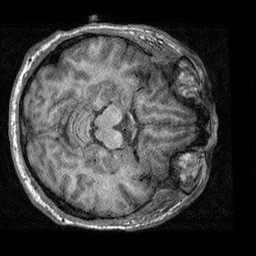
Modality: T1w
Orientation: axial
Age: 39
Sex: male
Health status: healthy
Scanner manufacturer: siemens
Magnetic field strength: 3 T
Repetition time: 2.3 s
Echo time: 0.00303 s